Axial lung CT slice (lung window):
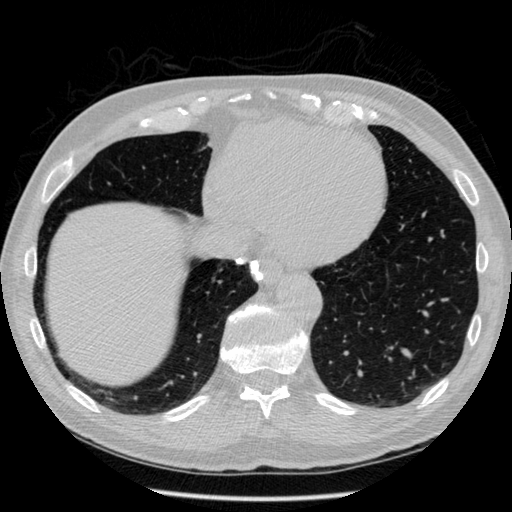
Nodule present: no